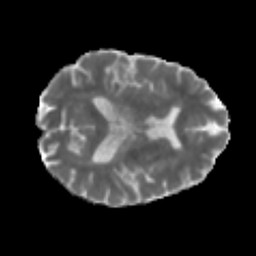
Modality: MD
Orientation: axial
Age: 35
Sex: male
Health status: healthy
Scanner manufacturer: philips
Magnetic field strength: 3 T
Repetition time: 4.031 s
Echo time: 0.08907 s